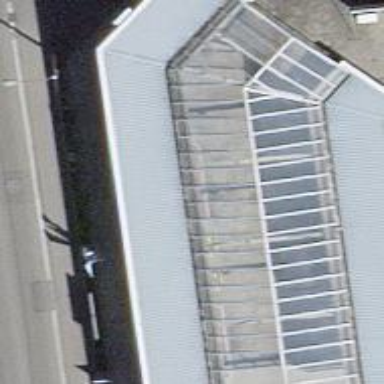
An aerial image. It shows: Fuel station.